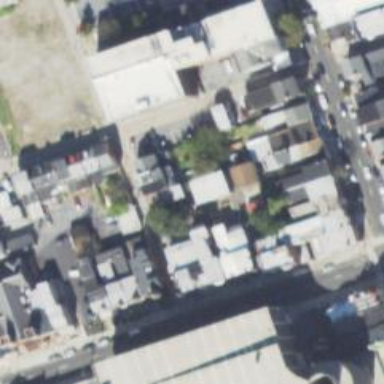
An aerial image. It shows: Alley classified as service road.